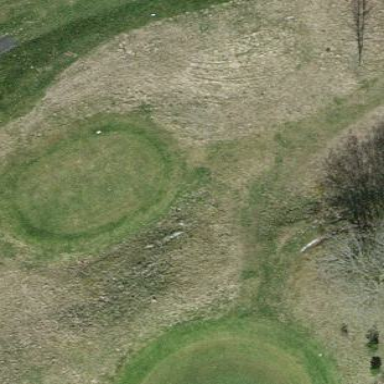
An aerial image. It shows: Golf tee.